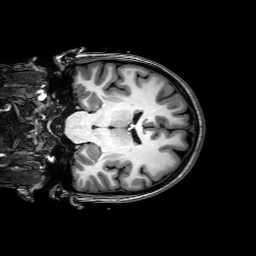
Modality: T1w
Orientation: coronal
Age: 22
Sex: female
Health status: healthy
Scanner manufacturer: philips
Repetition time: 0.008248 s
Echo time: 0.00379 s